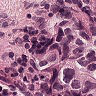
Metastatic tissue present: yes